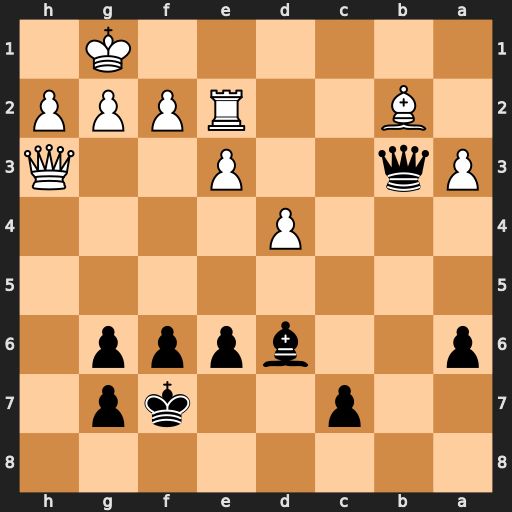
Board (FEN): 8/2p2kp1/p2bppp1/8/3P4/Pq2P2Q/1B2RPPP/6K1
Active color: b
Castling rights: -
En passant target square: -
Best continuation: Qd1+ Re1 Qxe1#